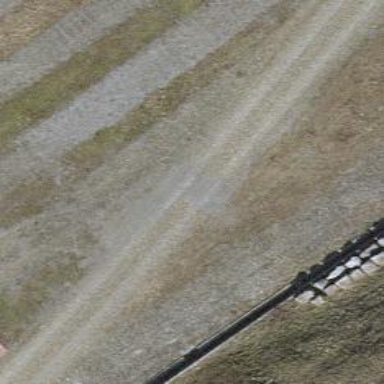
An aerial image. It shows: Disused railway yard with one track.